Field crop: maize
Growth stage: 2
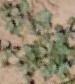
Species: convolvulus